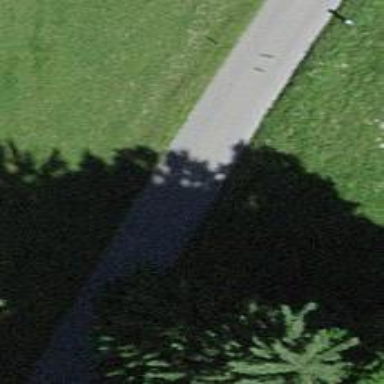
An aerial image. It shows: Unclassified road with asphalt surface.